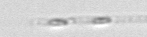
Label: Leptocylindrus